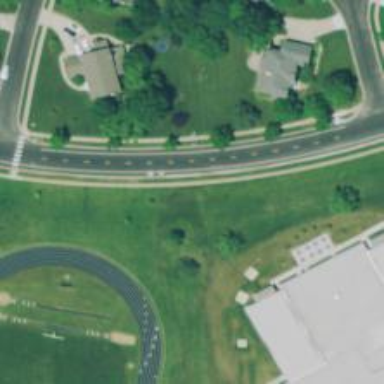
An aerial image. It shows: Disc golf basket.